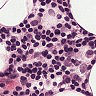
Metastatic tissue present: no